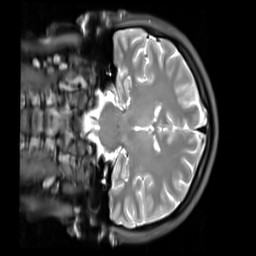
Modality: PDw
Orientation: coronal
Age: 22
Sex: female
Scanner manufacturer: siemens
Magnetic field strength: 3 T
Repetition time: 11.88 s
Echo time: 0.014 s